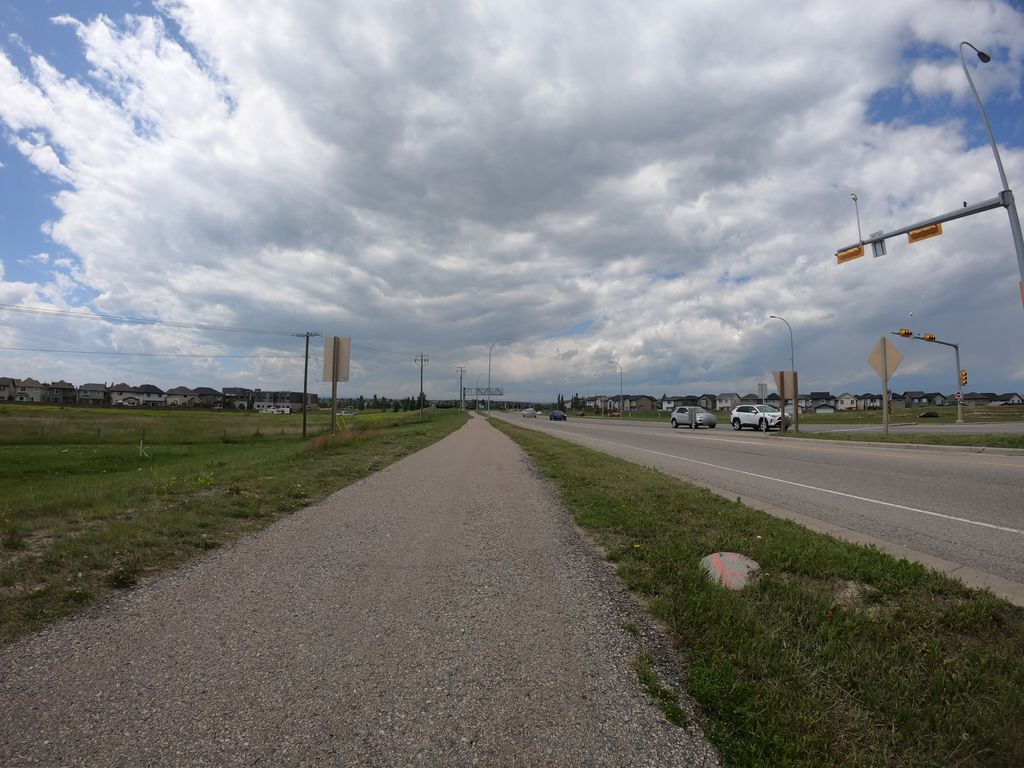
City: calgary